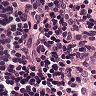
Metastatic tissue present: no